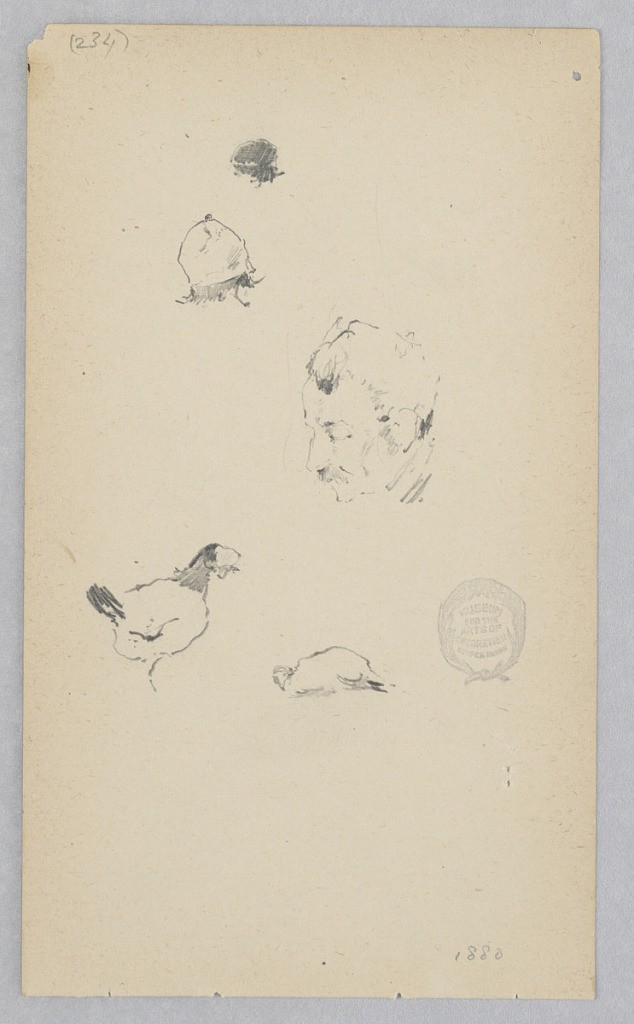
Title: Man
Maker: Robert Frederick Blum, American, 1857–1903
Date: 1880
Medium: Graphite on wove paper
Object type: Drawing
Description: Three partial sketches of a male figure.